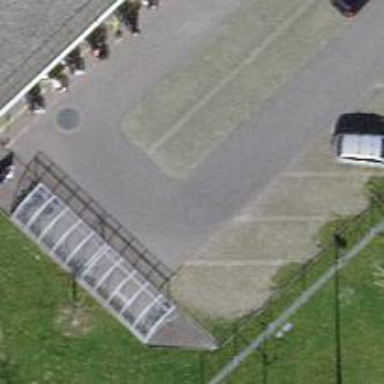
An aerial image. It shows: Building with bicycle shed for parking bikes.